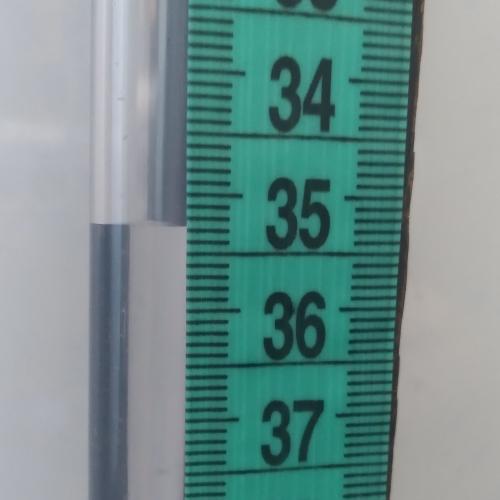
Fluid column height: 35.3 cm